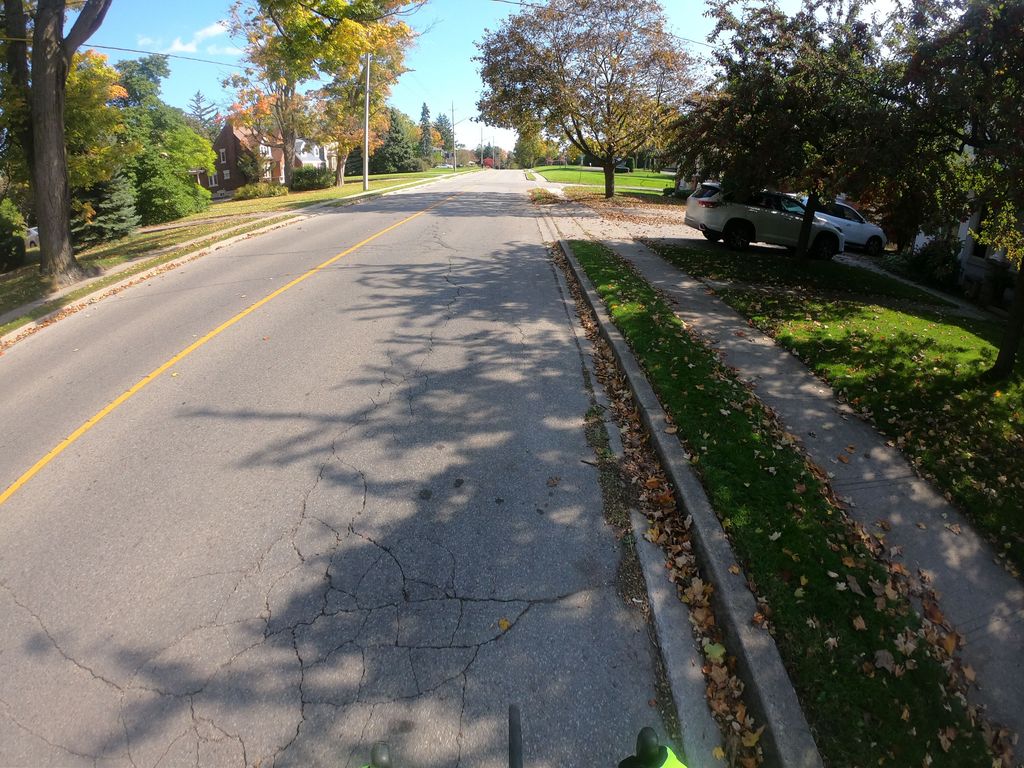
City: kitchener-waterloo